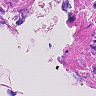
Metastatic tissue present: no